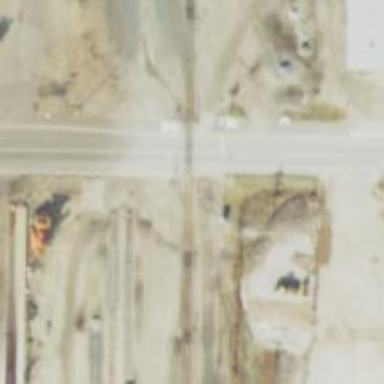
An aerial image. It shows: Railway level crossing.